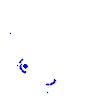
Particle: pion